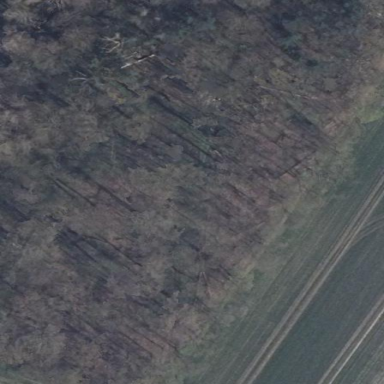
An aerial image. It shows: Forest area.